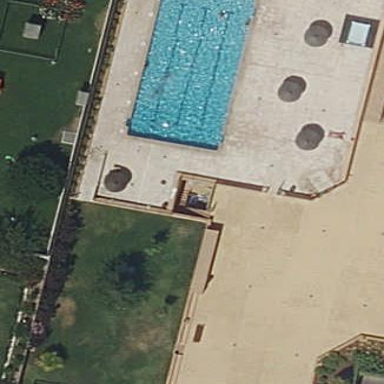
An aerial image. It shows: Swimming pool located in leisure land.